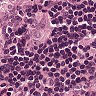
Metastatic tissue present: yes